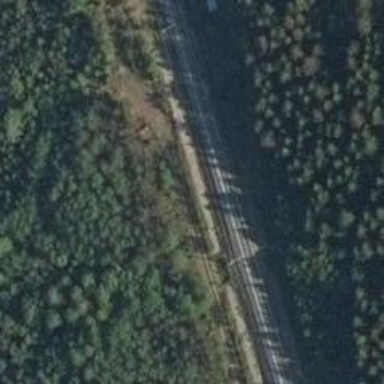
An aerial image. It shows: Continuous rail railway with electrified contact line.